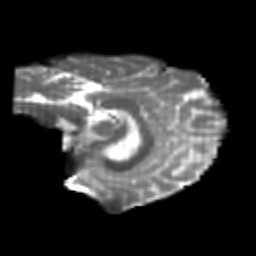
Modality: T2w
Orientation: sagittal
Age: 24
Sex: female
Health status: healthy
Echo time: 0.074 s